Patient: sex M, age 43
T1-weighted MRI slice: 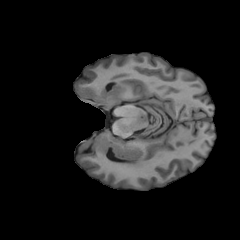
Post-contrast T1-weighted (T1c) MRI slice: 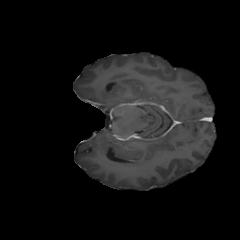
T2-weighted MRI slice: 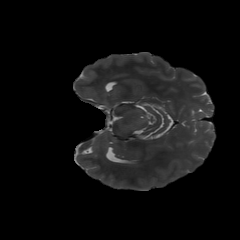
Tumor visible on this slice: yes
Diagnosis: Glioblastoma, IDH-wildtype
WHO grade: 4